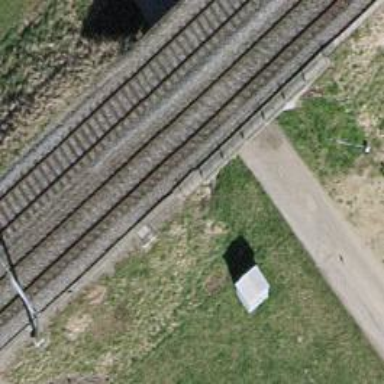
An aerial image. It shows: Bridge over electrified railway with contact line.